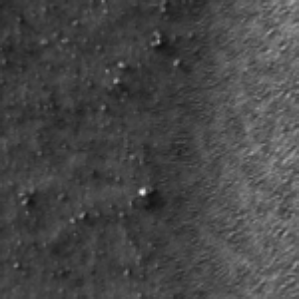
Label: frost